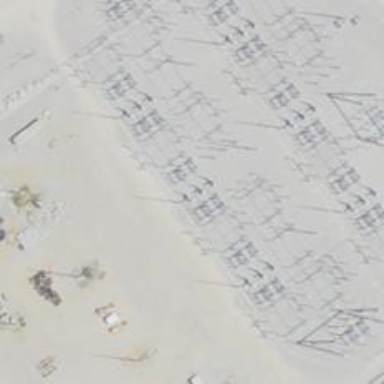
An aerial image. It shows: Switch for power supply.